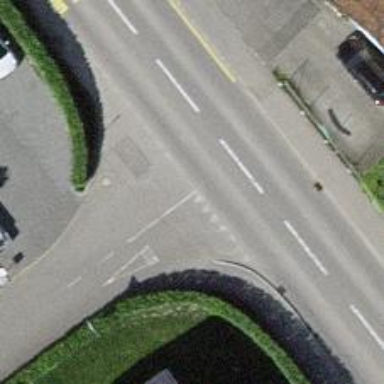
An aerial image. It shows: Kerb serving as barrier.